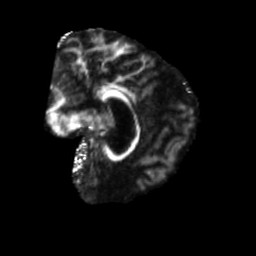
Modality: FA
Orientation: sagittal
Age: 68
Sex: male
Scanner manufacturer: siemens
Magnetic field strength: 3 T
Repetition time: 5.47 s
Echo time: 0.0854 s